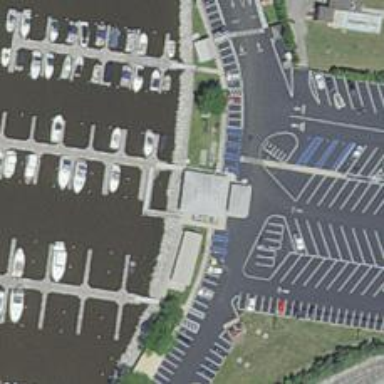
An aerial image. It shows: Marina on leisure land.